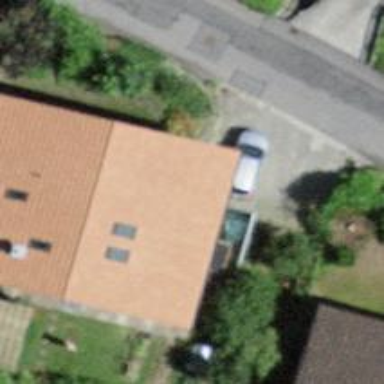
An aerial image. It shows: Residential building.